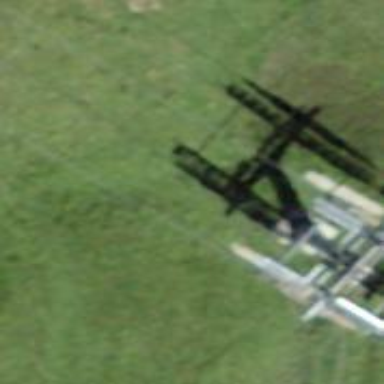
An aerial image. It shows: Pylon for aerialway.